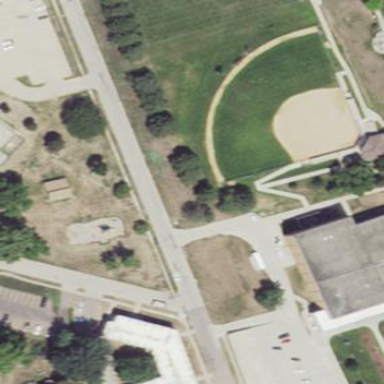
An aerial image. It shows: Baseball pitch for leisure land.